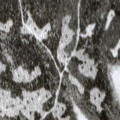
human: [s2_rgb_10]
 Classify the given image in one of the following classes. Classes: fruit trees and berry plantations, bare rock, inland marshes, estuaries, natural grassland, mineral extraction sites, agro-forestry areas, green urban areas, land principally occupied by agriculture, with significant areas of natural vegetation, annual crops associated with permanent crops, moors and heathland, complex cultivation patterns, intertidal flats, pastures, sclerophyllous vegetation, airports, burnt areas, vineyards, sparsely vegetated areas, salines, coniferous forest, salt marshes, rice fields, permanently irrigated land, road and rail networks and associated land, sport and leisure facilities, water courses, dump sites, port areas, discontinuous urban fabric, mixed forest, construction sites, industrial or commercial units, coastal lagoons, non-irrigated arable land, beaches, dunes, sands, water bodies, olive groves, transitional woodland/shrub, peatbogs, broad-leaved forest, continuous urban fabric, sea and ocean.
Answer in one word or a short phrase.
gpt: coniferous forest